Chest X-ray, PA view. Patient: 39 years old, sex F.
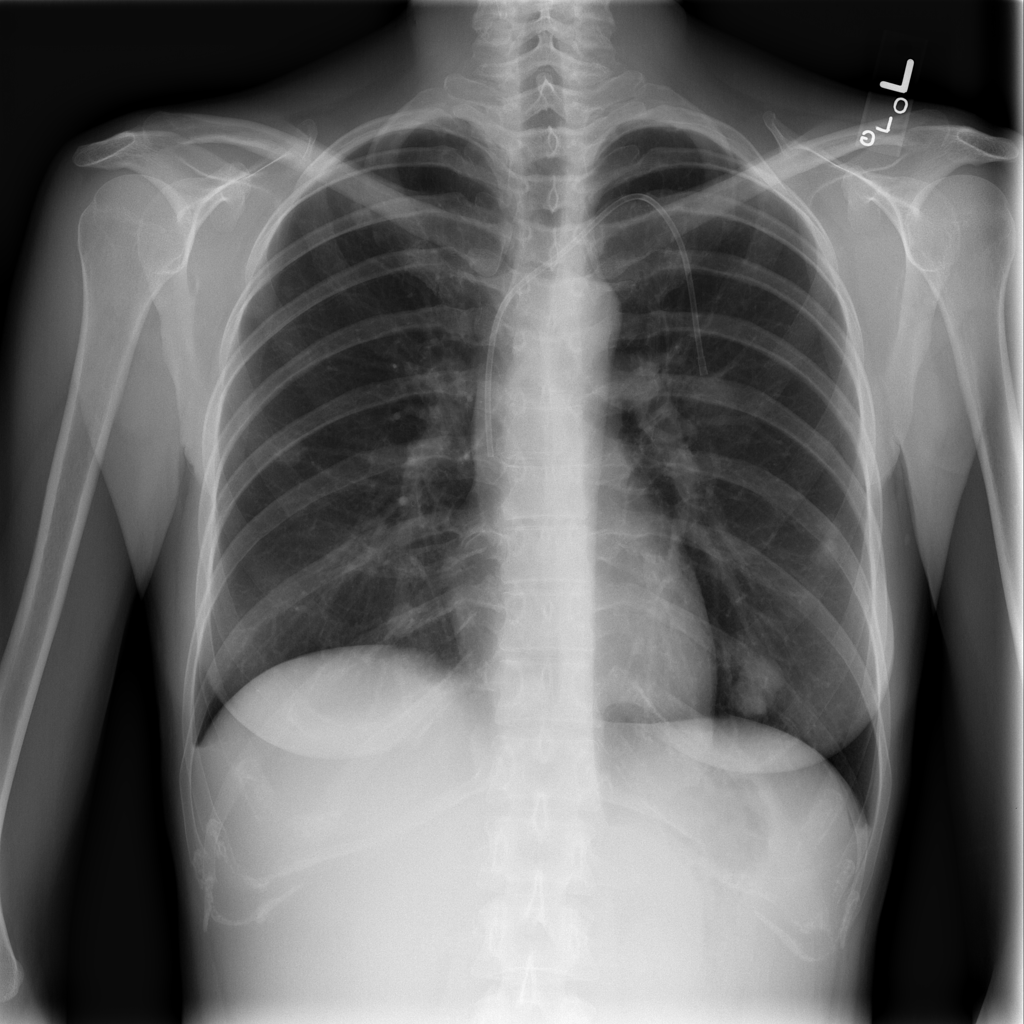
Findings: No Finding